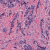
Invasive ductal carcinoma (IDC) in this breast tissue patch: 1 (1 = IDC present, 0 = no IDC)